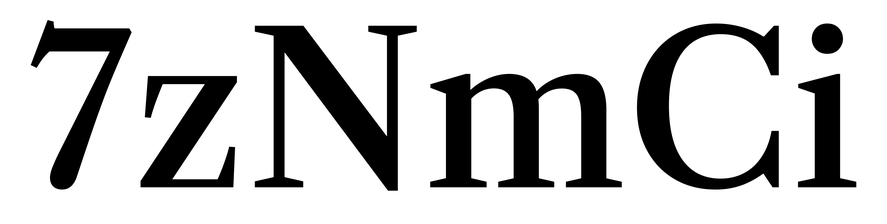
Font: LibreCaslonText_Medium